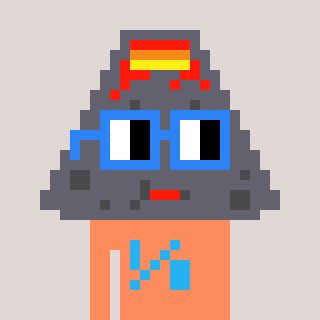
a pixel art character with square blue glasses, a volcano-shaped head and a peachy-colored body on a warm background